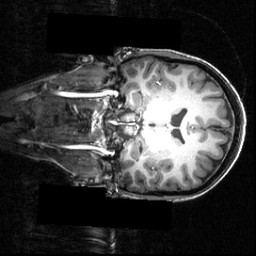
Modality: T1w
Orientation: coronal
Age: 20
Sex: female
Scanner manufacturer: siemens
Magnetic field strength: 3.951 T
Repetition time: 1.5 s
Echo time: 0.00335 s